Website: ulta-beauty
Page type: delivery-shipping
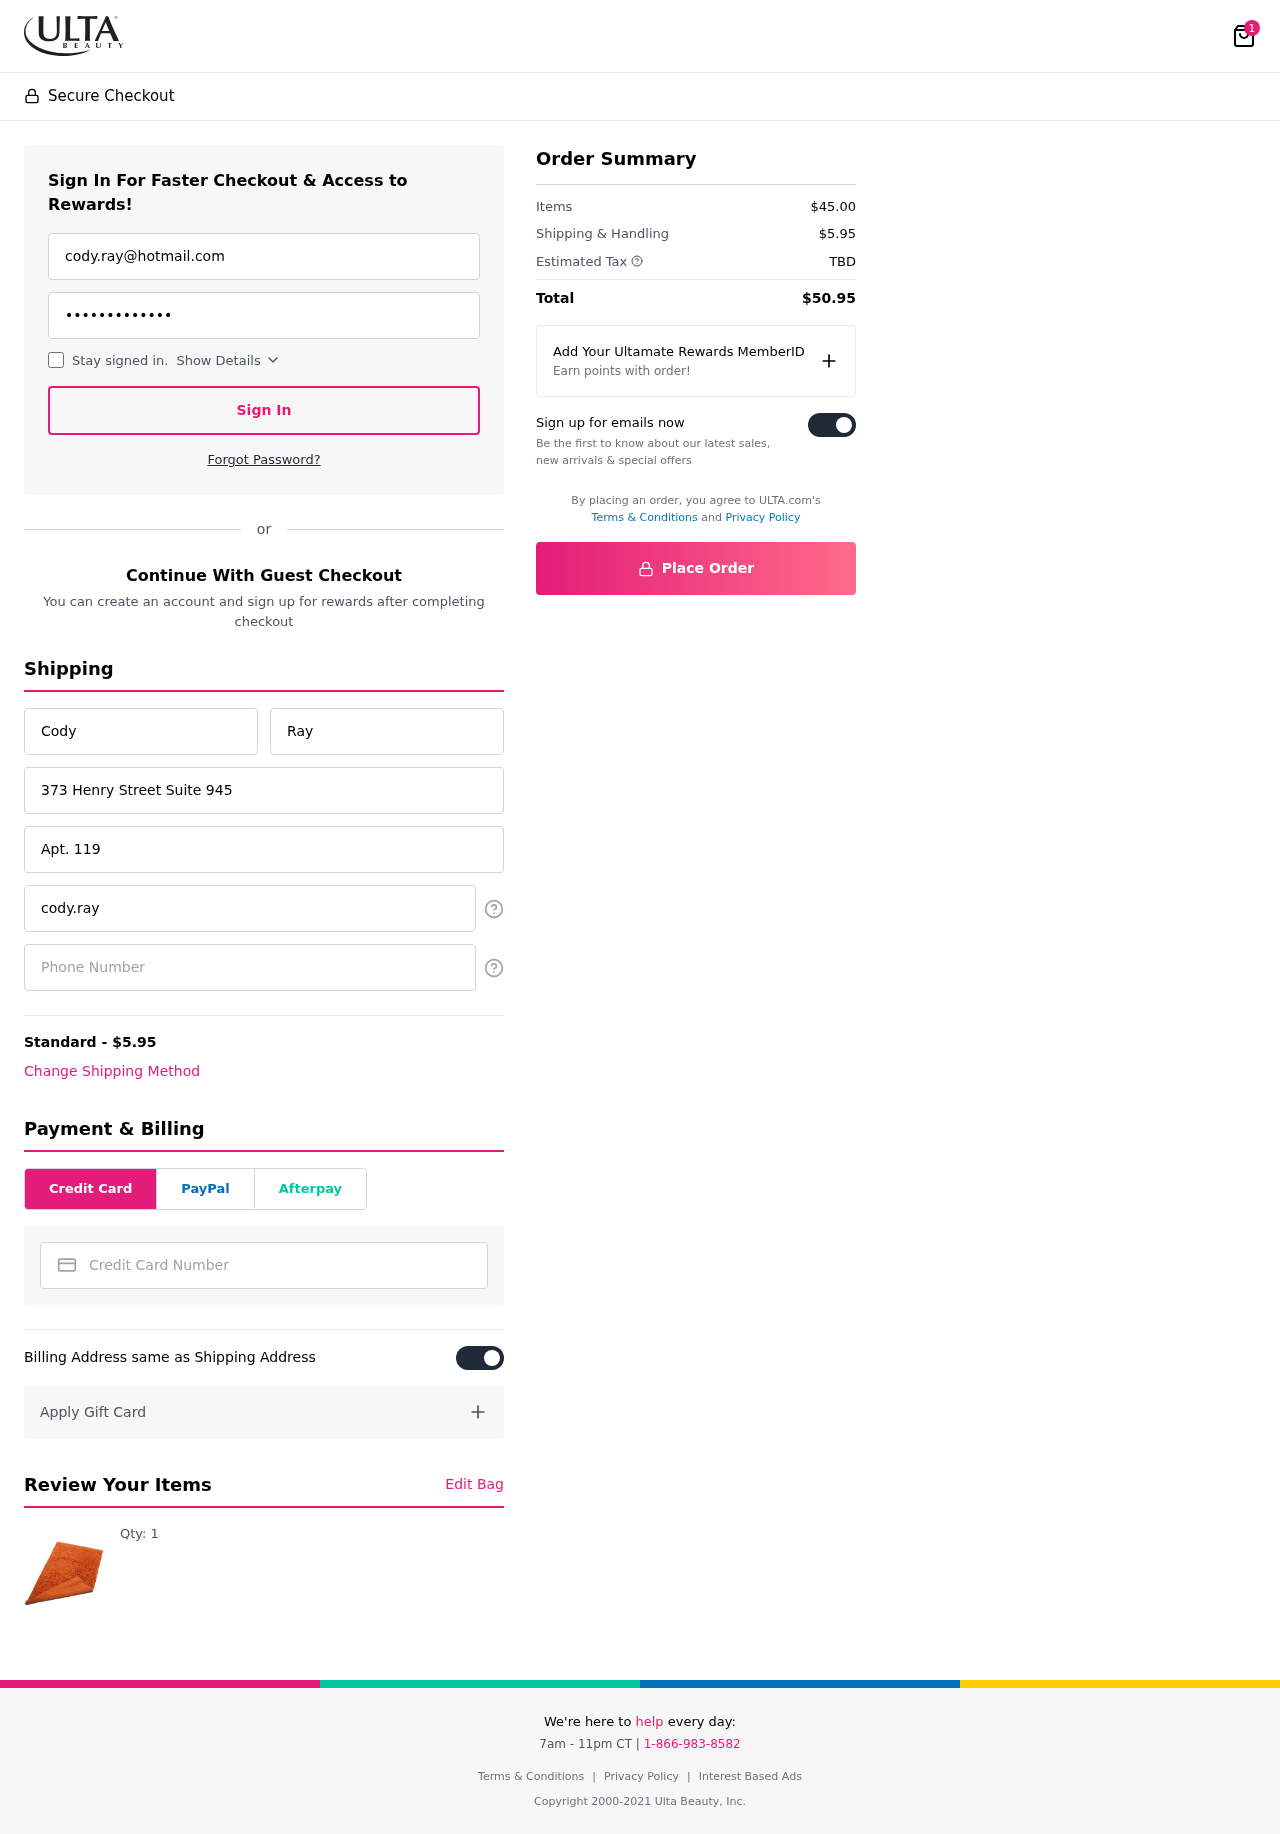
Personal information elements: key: PII_CARD_NUMBER
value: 2283 1173 5560 6241
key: PII_EMAIL
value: cody.ray@hotmail.com
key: PII_EMAIL2
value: cody.ray@hotmail.com
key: PII_FIRSTNAME
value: Cody
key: PII_LASTNAME
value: Ray
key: PII_PHONE
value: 7295509528
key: PII_STREET
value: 373 Henry Street Suite 945
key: PII_STREET2
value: Apt. 119
Product elements: key: PRODUCT1_QUANTITY
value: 1
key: PRODUCT1
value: Qty: 1
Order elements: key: ORDER_NUM_ITEMS
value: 1
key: ORDER_SHIPPING_COST
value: $5.95
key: ORDER_SUBTOTAL
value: $45.00
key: ORDER_TAX
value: TBD
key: ORDER_TOTAL
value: $50.95